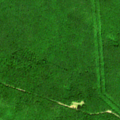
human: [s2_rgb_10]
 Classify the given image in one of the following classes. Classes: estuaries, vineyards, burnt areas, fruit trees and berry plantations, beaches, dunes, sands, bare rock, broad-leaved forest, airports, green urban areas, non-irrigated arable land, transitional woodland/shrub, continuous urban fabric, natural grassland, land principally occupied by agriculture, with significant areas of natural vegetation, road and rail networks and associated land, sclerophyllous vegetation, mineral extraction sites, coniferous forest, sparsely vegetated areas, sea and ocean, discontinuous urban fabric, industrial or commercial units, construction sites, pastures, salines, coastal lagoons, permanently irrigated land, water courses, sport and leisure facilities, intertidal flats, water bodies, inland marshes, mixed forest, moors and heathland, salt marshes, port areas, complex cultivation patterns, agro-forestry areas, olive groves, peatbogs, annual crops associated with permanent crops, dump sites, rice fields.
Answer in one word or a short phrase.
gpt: broad-leaved forest